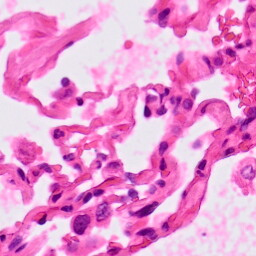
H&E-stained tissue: Lung